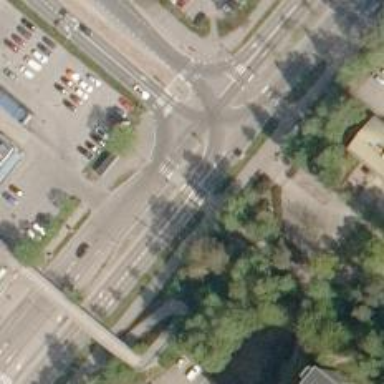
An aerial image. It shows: Crossing on asphalt cycleway.